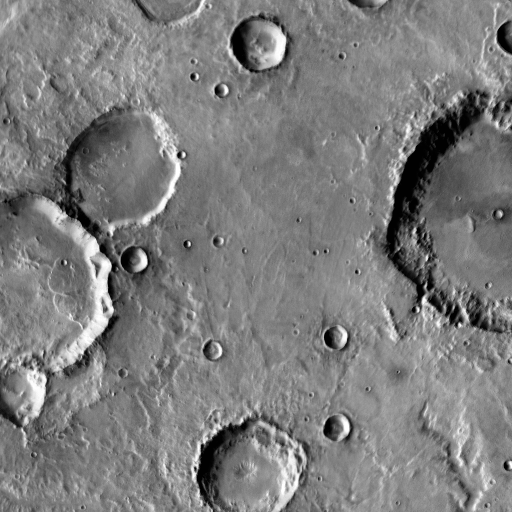
Crater classes present: Background, Other, Layered, Secondary